Interaction volume radius: 10 \u00c5
Interaction volume height: 15 \u00c5
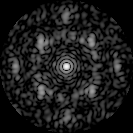
Disorder parameter: 0.5733